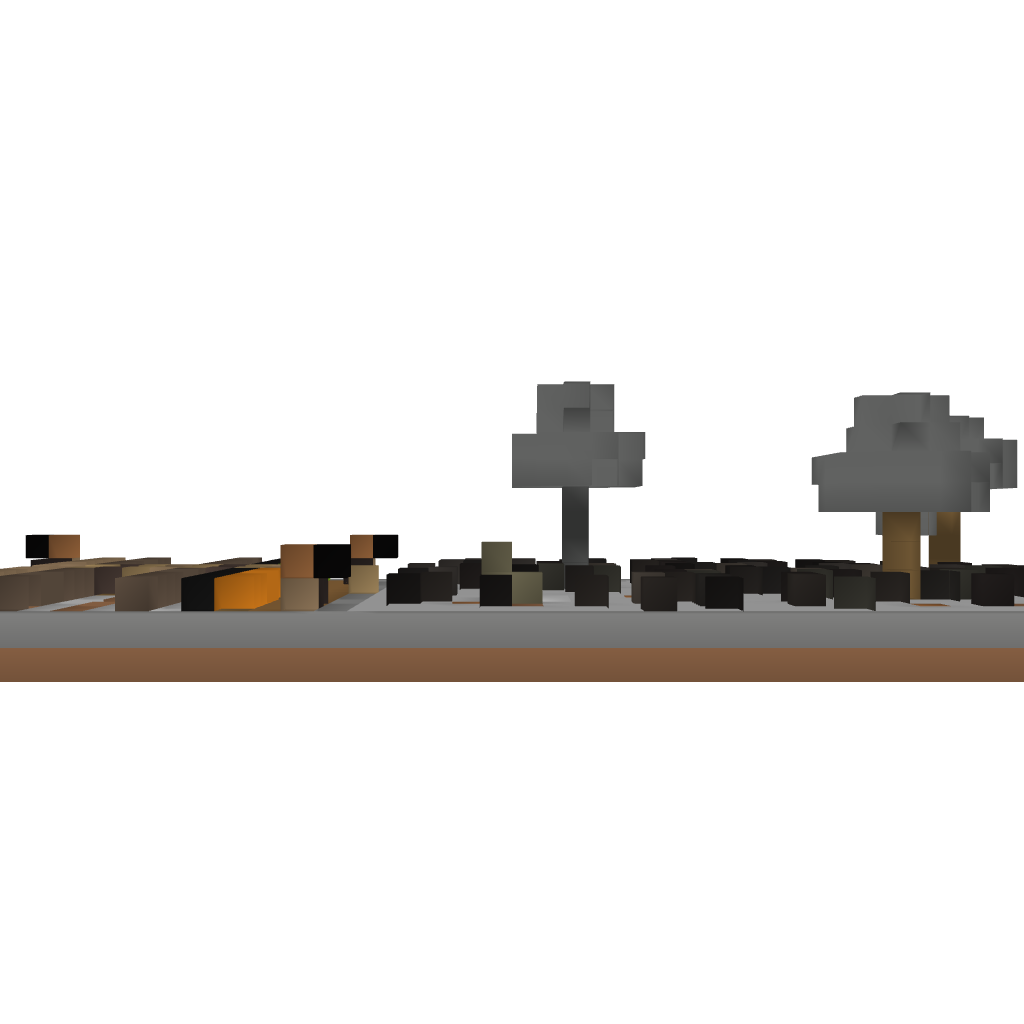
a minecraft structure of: medival veg/flower garden